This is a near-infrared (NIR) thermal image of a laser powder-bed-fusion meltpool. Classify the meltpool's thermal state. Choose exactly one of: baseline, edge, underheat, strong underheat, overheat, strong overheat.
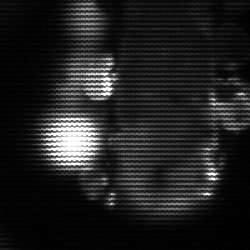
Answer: strong underheat